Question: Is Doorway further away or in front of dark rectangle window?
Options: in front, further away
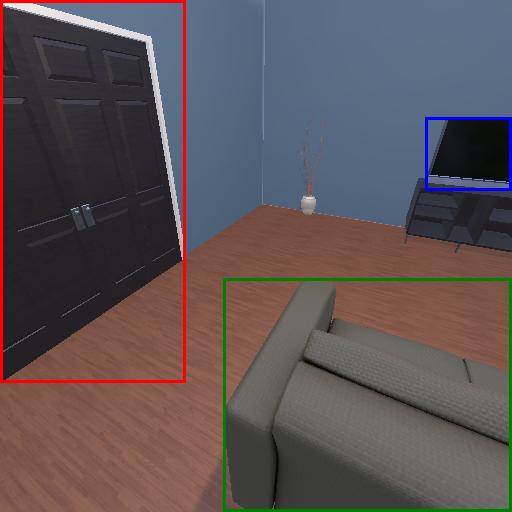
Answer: in front